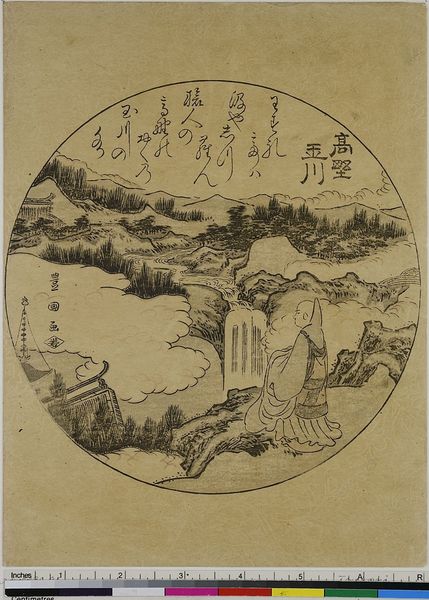
Titel: Koya no Tamagawa, aus der Serie: Die sechs Juwelenflüsse
Künstler: Utagawa Toyokuni I
Standort: Hamburg
Institution: Museum für Kunst und Gewerbe Hamburg
Schlagwörter: felsen, wolken, fluss, landschaft, wald, wasserfall, holzschnitt, japan, schiff, schrift, berge, glatze, japanisch, schriftzeichen, kloster, druckgraphik, druckgrafik, literatur, gedicht, priester, mönch, tempel, zeit, anlagen, landschaftsdarstellung, fesen, edo, reproduktionen, dichtkunst, blumenornamente, druckerzeugnisse, kultobjekte, kultplätze, amtsträger, blindprägedruck, blinddruck